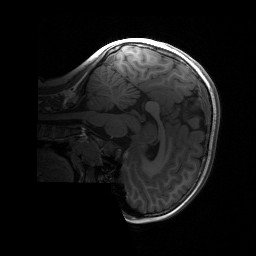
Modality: T1w
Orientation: sagittal
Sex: female
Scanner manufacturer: siemens
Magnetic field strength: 3 T
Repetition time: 1.9 s
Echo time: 0.00243 s